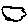
Label: cloud